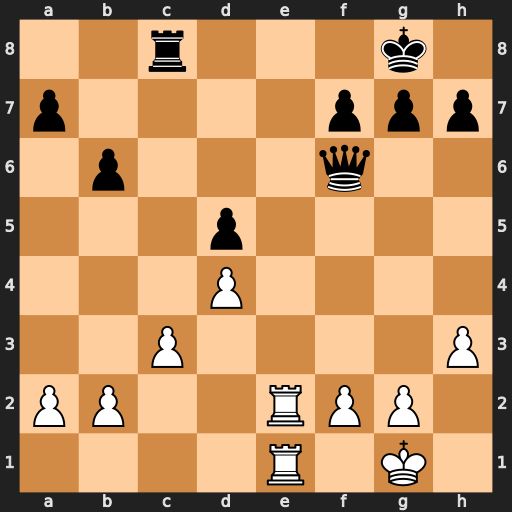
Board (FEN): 2r3k1/p4ppp/1p3q2/3p4/3P4/2P4P/PP2RPP1/4R1K1
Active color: w
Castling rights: -
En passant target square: -
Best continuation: Re8+ Rxe8 Rxe8#